Question: While I choose other project types this works as expected, if I choose any WPF app, application properties will give the below error.

All other tabs work as expected.
Tried cleaning manifest files, reinstalling but all have no effect.
On another PC, everything works as expected.
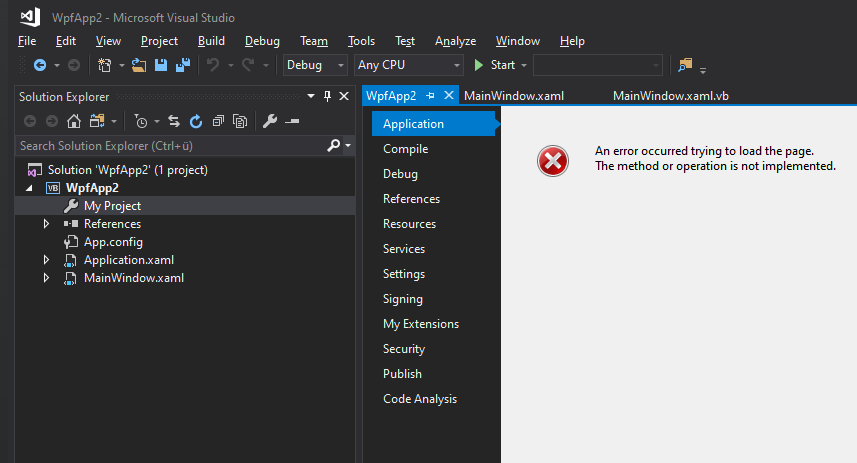
Answer: I copied the solution from this link (The person who found the solution is Sebastien Lebreton): <URL>
Please do the following to fix your issue:
- Quit VS 2017- Launch VS 2017 Installer.- Click Modify.- Check the ".NET desktop development" workload.- Click Modify.- Reload your project
This should solve your issue.
Regards
[MSFT]